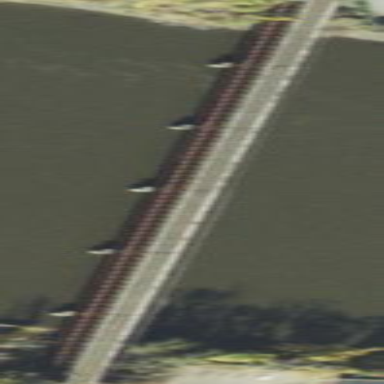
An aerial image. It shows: Man-made bridge.